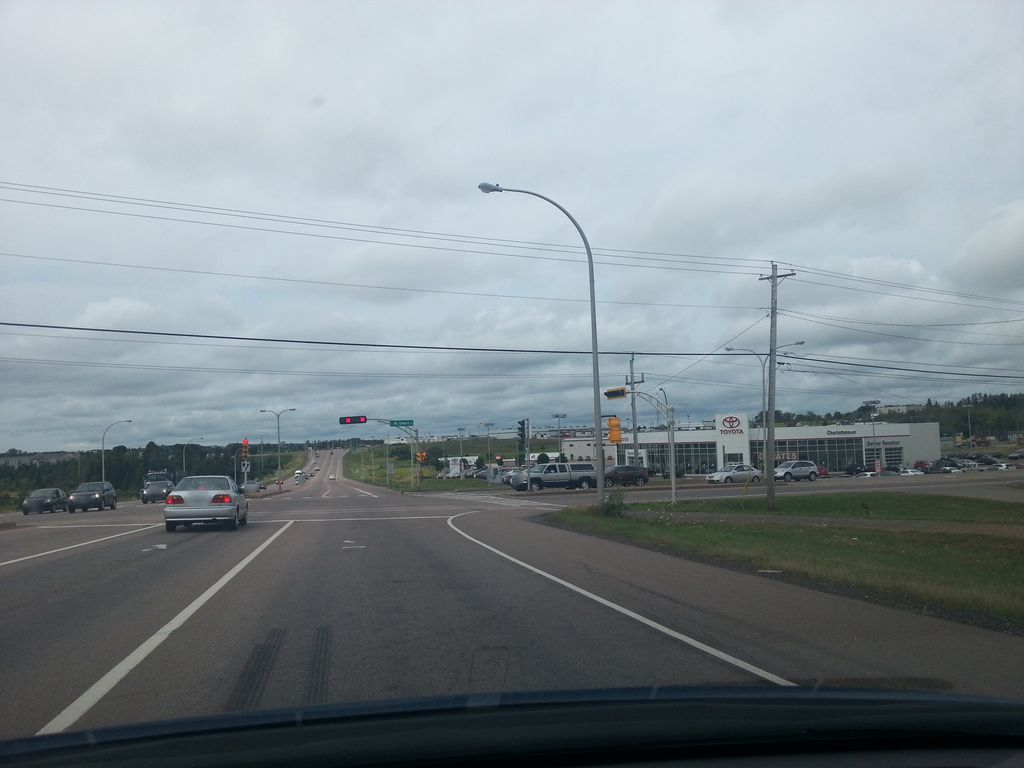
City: charlottetown